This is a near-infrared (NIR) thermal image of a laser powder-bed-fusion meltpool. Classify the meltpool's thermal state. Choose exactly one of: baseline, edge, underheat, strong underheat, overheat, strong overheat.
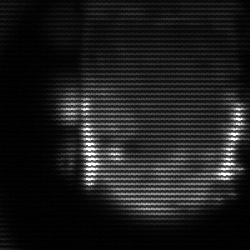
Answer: baseline